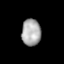
Tissue: lung
Cell type: Endothelial cells
Senescence score: 0.5439
Nuclear area (px): 500
Mean DAPI intensity: 171.412